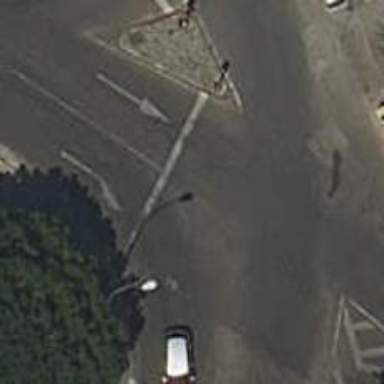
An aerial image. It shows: Road with traffic signals.